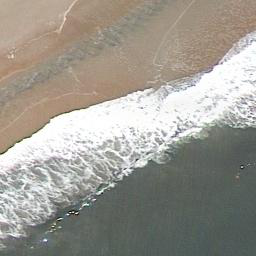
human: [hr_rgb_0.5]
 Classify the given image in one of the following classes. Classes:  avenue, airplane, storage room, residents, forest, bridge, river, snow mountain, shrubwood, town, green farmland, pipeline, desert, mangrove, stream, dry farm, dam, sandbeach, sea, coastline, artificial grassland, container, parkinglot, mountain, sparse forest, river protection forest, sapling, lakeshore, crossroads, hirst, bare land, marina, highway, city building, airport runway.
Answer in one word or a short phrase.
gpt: coastline